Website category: sports
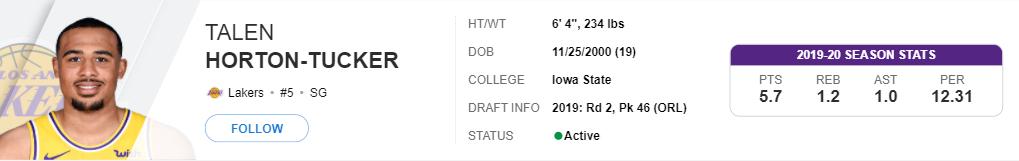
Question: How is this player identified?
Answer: Talen Horton-Tucker

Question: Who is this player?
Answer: Talen Horton-Tucker

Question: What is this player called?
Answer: Talen Horton-Tucker

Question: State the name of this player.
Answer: Talen Horton-Tucker

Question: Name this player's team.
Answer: Lakers

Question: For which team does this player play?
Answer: Lakers

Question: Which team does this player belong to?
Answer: Lakers

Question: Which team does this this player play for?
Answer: Lakers

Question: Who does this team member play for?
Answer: Lakers

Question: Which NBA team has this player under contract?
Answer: Lakers

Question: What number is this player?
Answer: #5

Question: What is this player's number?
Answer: #5

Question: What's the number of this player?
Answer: #5

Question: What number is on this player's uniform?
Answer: #5

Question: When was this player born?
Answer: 11/25/2000

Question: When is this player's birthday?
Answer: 11/25/2000

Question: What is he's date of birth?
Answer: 11/25/2000

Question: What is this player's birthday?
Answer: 11/25/2000

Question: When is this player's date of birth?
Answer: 11/25/2000

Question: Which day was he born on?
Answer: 11/25/2000

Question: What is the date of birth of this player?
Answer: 11/25/2000

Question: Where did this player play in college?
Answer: Iowa State

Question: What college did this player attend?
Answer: Iowa State

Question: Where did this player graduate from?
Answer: Iowa State

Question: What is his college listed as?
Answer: Iowa State

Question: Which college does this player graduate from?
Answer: Iowa State

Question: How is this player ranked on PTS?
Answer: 5.7

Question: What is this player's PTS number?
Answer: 5.7

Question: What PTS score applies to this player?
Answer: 5.7

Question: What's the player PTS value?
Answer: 5.7

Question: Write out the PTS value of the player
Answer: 5.7

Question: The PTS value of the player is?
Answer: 5.7

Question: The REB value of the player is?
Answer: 1.2

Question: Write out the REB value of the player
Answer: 1.2

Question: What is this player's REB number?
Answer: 1.2

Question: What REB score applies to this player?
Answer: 1.2

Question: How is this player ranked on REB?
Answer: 1.2

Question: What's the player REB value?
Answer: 1.2

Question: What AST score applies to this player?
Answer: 1.0

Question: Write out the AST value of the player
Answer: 1.0

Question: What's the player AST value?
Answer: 1.0

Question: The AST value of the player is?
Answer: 1.0

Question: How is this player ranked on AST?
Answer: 1.0

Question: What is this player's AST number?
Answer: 1.0

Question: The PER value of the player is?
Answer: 12.31

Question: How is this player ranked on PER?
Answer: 12.31

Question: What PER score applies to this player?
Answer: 12.31

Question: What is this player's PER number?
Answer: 12.31

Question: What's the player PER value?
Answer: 12.31

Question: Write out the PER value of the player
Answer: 12.31

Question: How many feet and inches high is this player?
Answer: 6' 4"

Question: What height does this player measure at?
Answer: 6' 4"

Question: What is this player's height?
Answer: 6' 4"

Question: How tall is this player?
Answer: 6' 4"

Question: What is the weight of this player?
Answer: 234 lbs

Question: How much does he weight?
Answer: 234 lbs

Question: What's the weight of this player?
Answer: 234 lbs

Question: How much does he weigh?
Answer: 234 lbs

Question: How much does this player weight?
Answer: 234 lbs